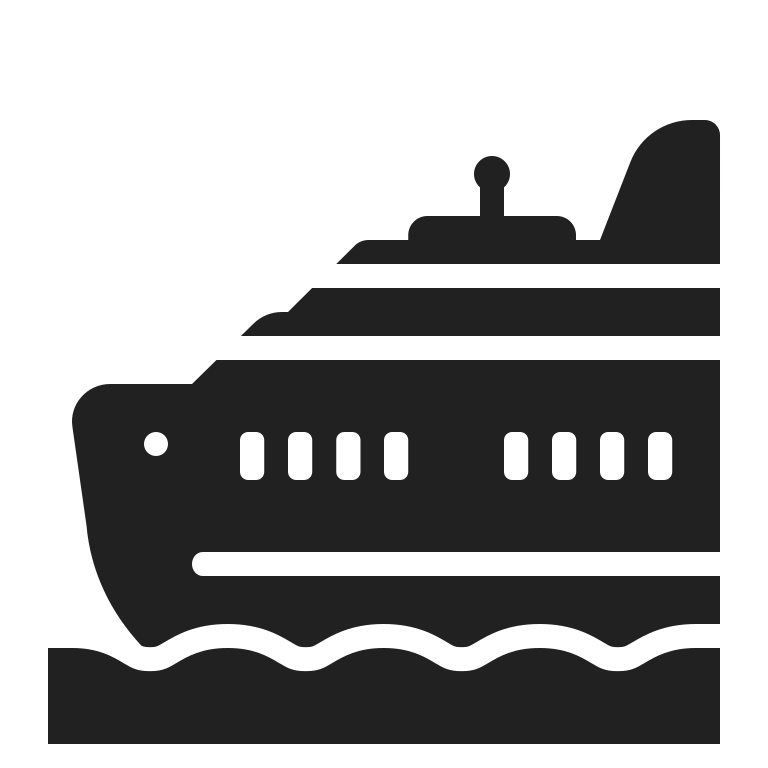
passenger ship high contrast